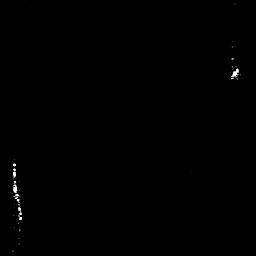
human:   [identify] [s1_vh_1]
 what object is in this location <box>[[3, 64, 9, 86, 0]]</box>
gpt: <ref>1 medium ship at the bottom left</ref>